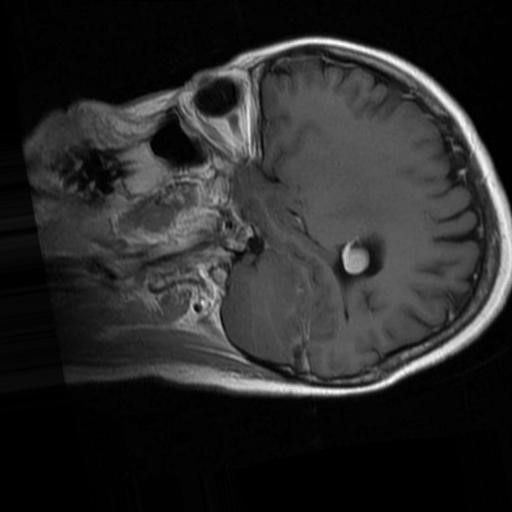
Label: brain_menin